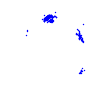
Particle: electron